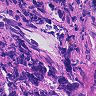
Metastatic tissue present: no